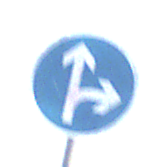
Verkehrszeichen: VorgeschriebeneFahrtrichtungGeradeausOderRechts
Umgebung: Outdoor, Nature
Tageszeit: SunriseSunset
Wetter: PartlyCloudy
Licht: Natural
Jahreszeit: NotSpecified
Kontrast: LowContrast